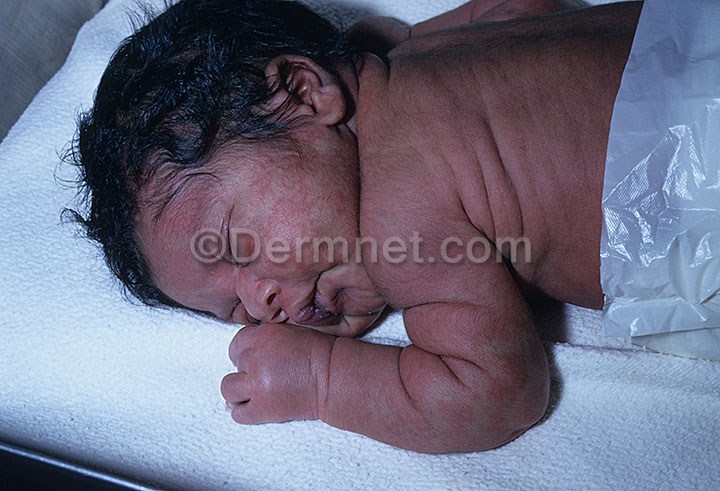
Disease: Exanthems and Drug Eruptions